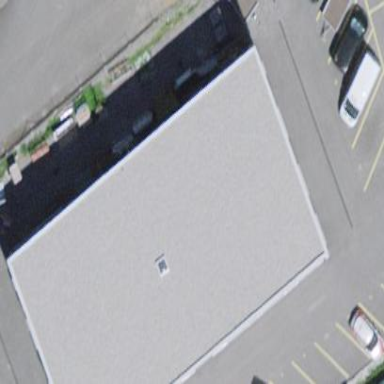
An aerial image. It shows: Industrial building.